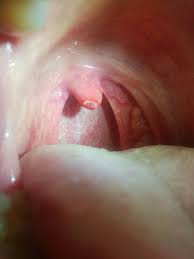
Condition: Mouth Ulcer